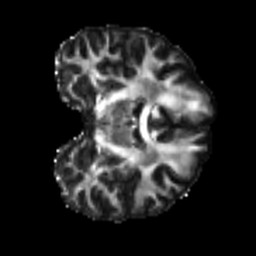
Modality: FA
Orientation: coronal
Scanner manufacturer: siemens
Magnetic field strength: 3 T
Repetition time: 4 s
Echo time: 0.0594 s